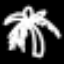
Label: palm tree